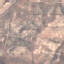
Land use / land cover: PermanentCrop